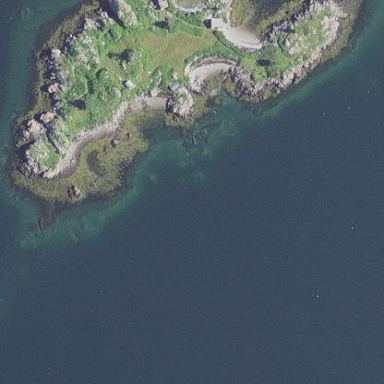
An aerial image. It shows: Picturesque coastline scene.